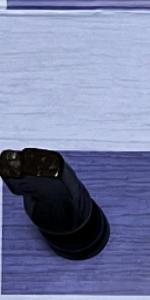
Label: Knight_Black